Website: lowes
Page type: customer-info-address
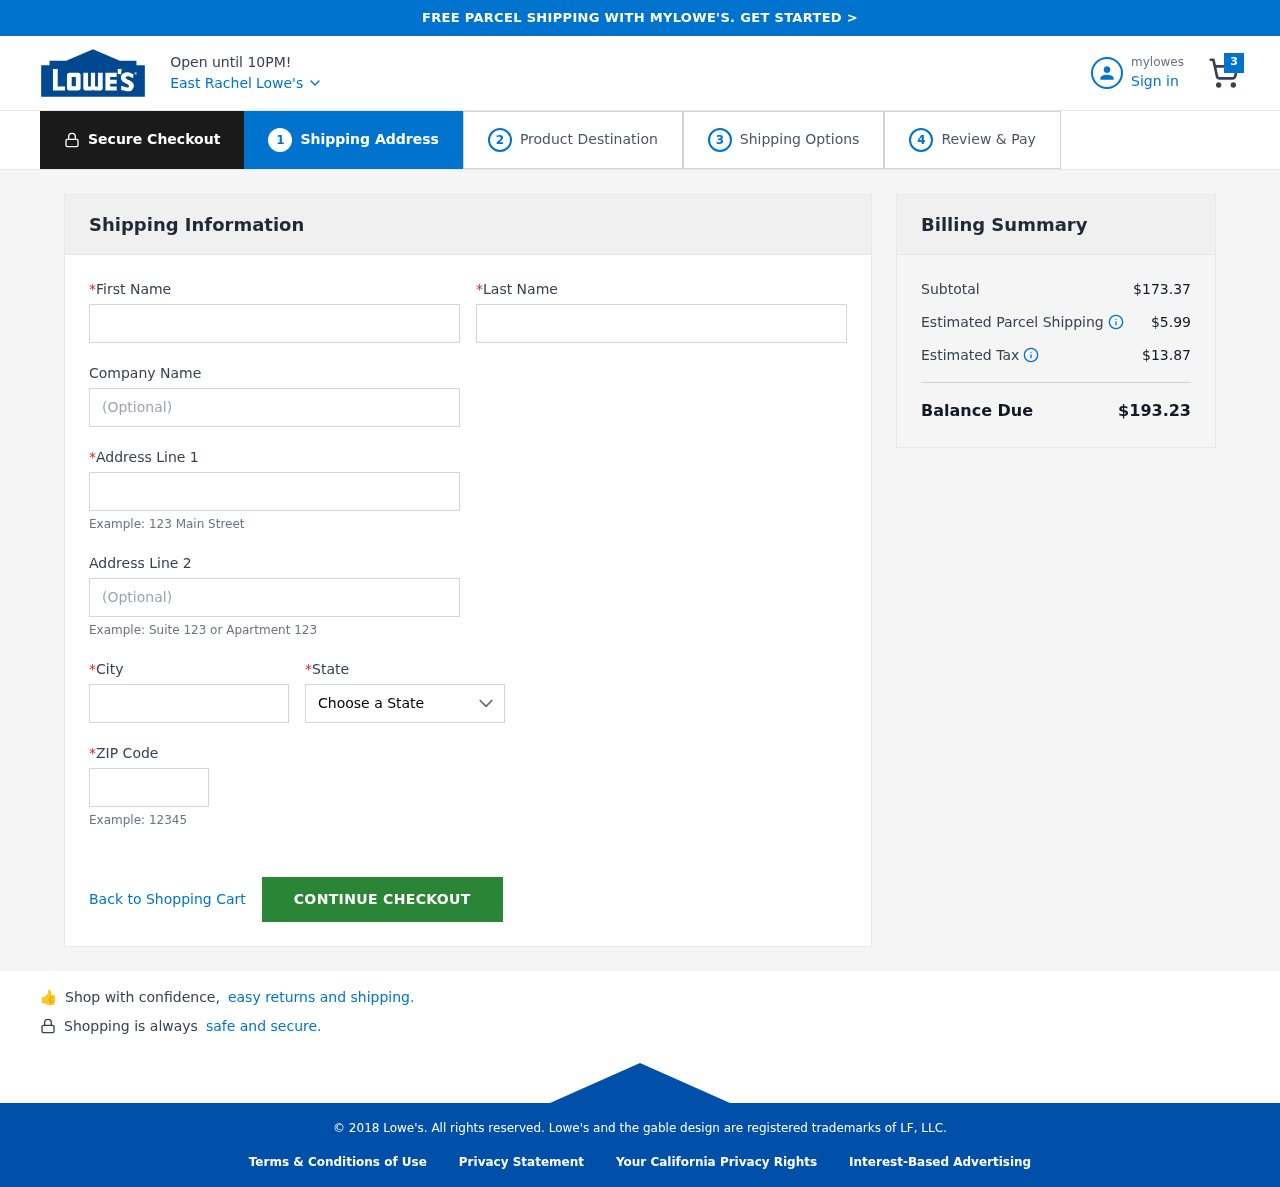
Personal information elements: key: PII_CITY
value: East Rachel
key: PII_FIRSTNAME
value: Rachel
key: PII_LASTNAME
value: Madden
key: PII_POSTCODE
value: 74988
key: PII_STATE
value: AS
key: PII_STREET
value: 88157 Edward Branch Apt. 637
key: PII_STREET2
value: Suite 984
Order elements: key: ORDER_NUM_ITEMS
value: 3
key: ORDER_SUBTOTAL
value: $173.37
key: ORDER_SHIPPING_COST
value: $5.99
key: ORDER_TAX
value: $13.87
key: ORDER_TOTAL
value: $193.23